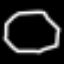
Label: octagon